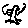
Label: tree